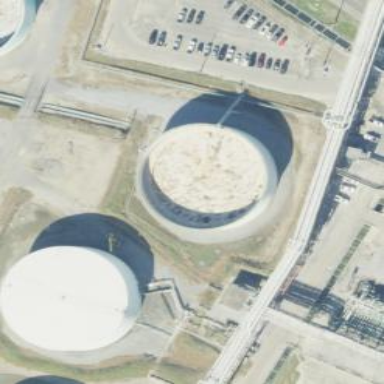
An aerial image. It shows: Storage tank that is man-made.